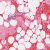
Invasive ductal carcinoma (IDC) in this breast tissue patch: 0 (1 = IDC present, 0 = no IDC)